Field crop: maize
Growth stage: 1
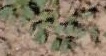
Species: convolvulus